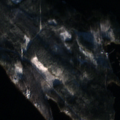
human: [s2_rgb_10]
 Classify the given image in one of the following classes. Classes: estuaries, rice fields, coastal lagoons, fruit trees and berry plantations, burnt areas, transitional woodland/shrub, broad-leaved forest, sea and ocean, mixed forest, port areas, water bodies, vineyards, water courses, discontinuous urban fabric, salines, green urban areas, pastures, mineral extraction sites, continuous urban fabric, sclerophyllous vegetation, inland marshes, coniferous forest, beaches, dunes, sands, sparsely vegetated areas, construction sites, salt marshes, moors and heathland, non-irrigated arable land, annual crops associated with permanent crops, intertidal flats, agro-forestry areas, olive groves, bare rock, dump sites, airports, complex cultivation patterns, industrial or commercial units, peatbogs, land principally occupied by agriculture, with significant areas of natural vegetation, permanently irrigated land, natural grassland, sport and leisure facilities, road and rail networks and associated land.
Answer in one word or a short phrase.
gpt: coniferous forest, mixed forest, water bodies